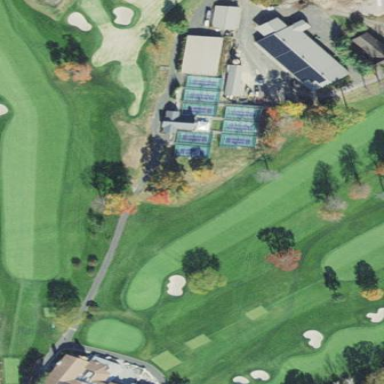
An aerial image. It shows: Grassy area designated as golf fairway.